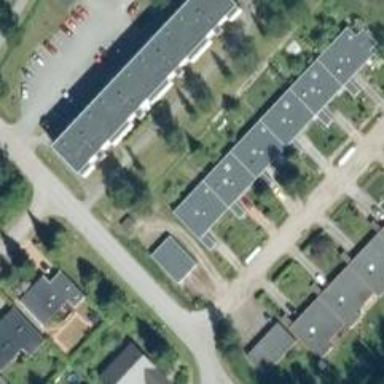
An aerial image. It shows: Terrace building.